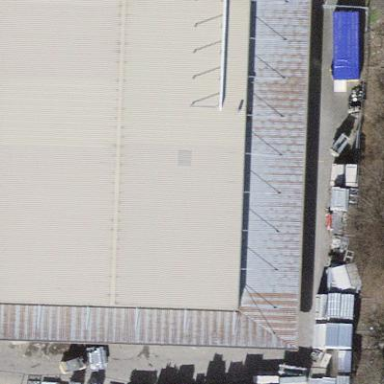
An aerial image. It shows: View of roof of building.